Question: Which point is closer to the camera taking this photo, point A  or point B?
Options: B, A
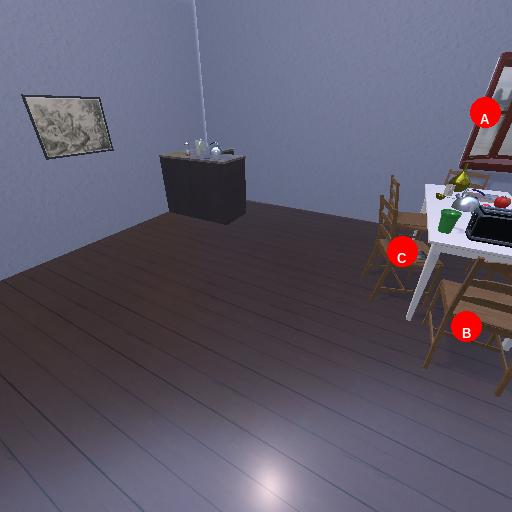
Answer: B